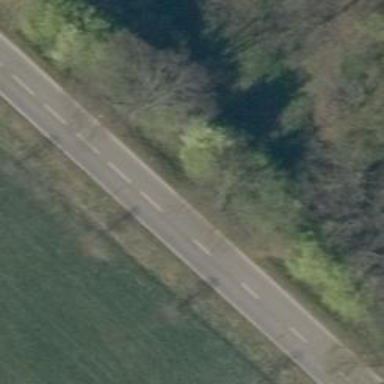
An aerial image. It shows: Asphalt road classified as tertiary.